Interaction volume radius: 5 \u00c5
Interaction volume height: 10 \u00c5
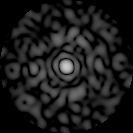
Disorder parameter: 0.8217